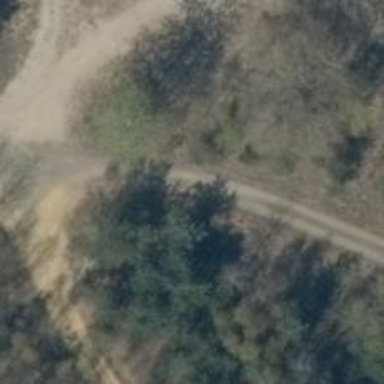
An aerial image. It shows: Gravel track with grade2 quality.